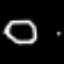
Label: octagon